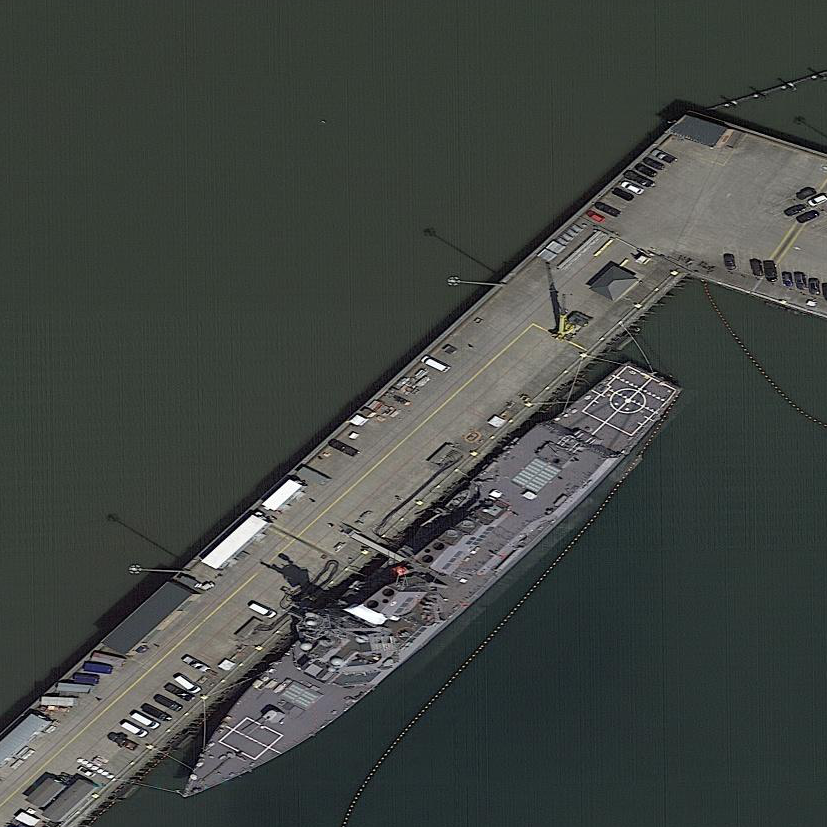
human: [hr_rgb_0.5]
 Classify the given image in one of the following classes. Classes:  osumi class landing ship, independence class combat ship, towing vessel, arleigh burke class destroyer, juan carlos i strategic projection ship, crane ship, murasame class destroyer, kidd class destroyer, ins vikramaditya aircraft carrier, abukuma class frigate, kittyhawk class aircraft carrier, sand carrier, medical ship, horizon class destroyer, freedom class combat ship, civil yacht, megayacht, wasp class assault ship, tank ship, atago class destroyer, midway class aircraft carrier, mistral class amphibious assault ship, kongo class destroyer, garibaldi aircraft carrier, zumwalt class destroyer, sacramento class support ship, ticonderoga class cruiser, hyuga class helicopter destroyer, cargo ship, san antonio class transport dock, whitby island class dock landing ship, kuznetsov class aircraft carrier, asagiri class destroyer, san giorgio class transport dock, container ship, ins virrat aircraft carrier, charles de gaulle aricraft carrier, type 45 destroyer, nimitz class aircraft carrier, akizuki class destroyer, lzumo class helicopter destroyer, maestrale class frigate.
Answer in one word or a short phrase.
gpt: Arleigh Burke class destroyer